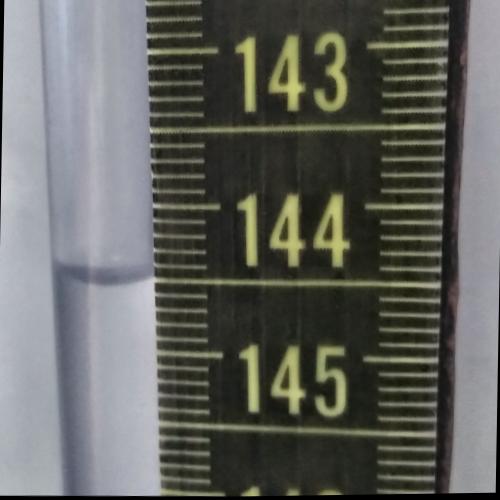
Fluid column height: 144.5 cm